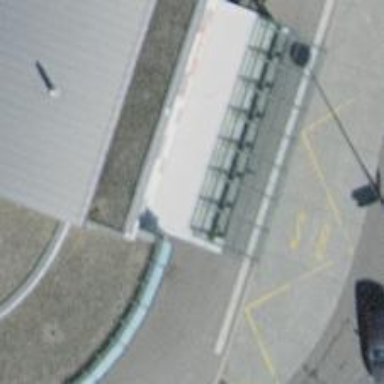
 serving as platform for public transportation."